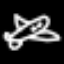
Label: airplane